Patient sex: M
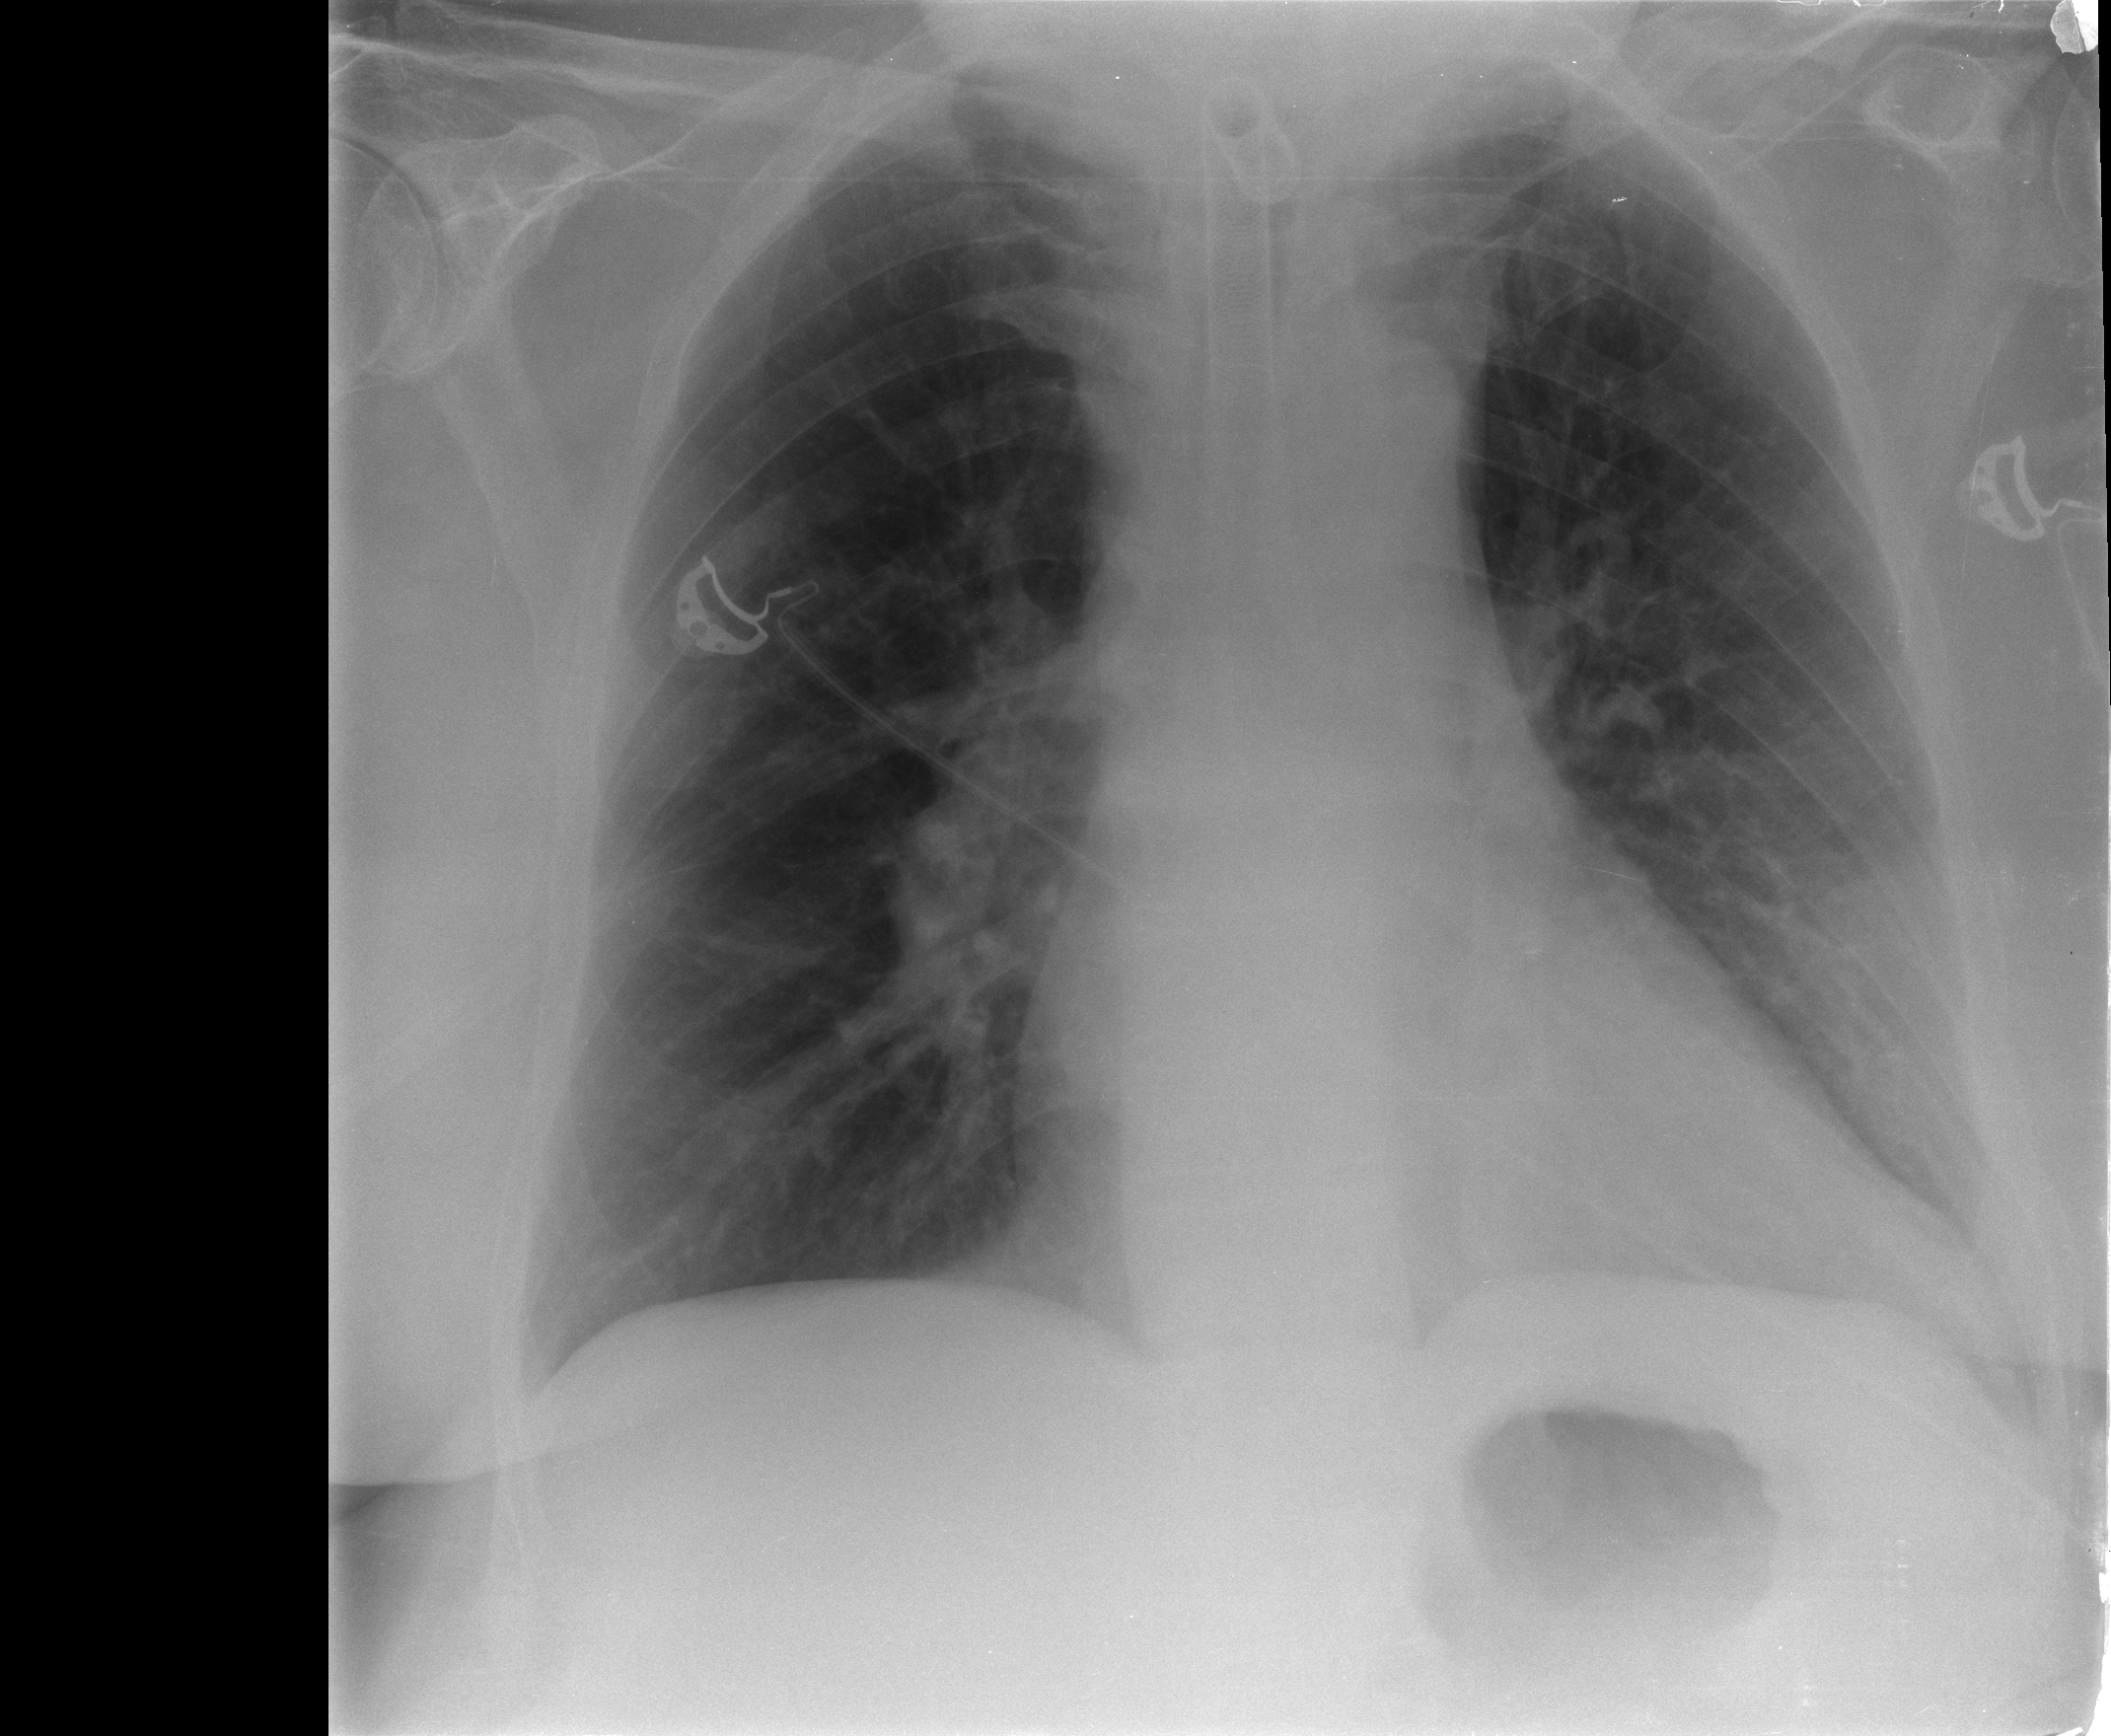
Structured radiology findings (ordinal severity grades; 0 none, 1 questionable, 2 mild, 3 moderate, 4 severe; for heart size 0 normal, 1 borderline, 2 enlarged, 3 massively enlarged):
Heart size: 2
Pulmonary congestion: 1
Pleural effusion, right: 0
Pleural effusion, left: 0
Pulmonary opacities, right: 0
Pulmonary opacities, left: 0
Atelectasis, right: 0
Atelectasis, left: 0